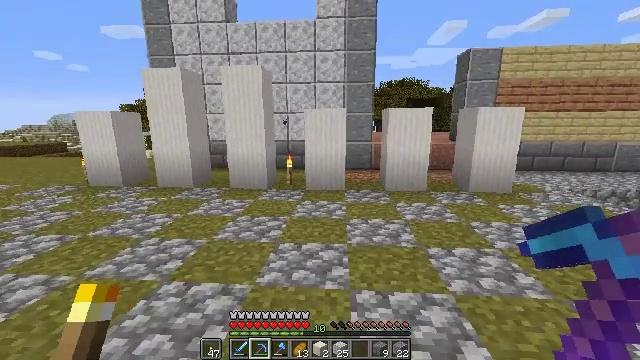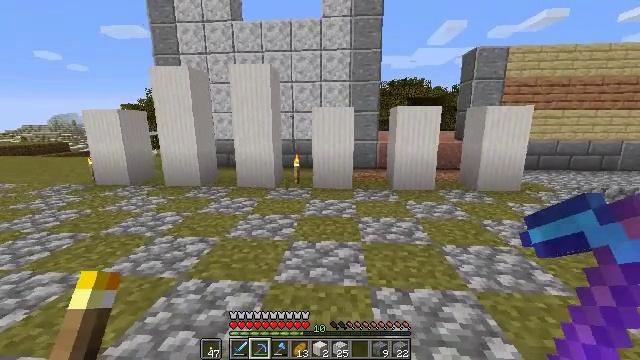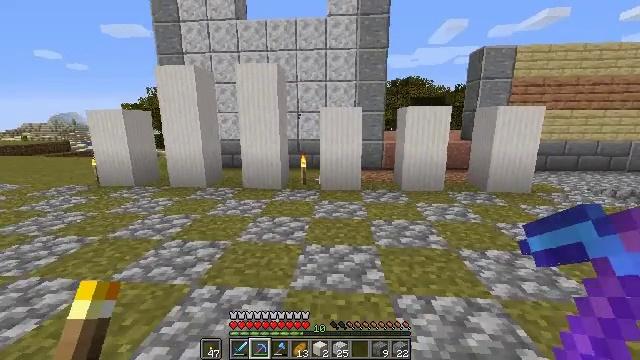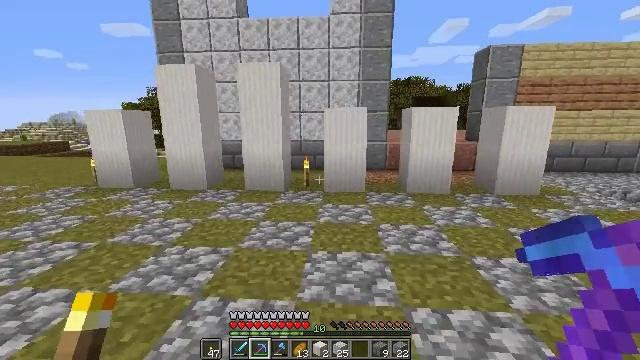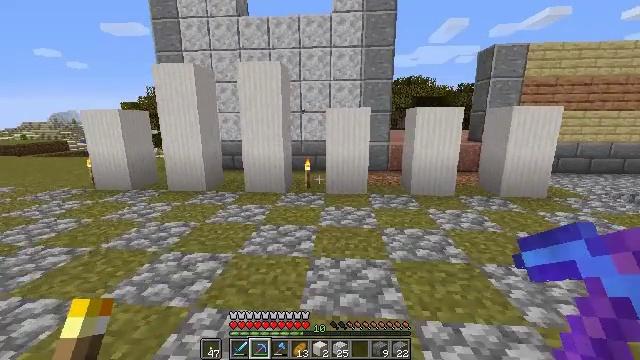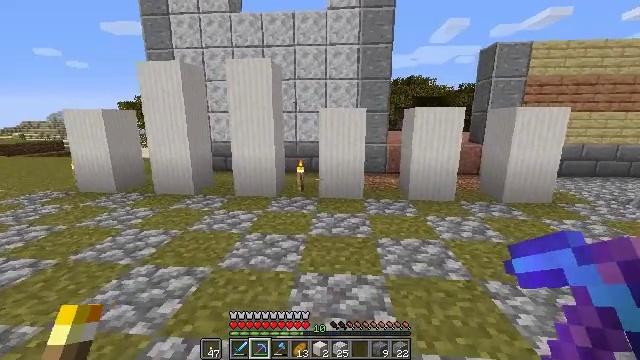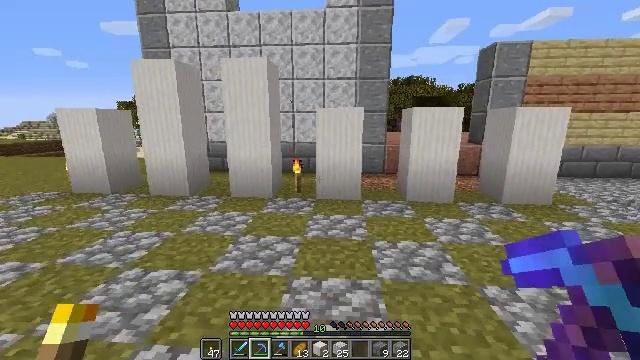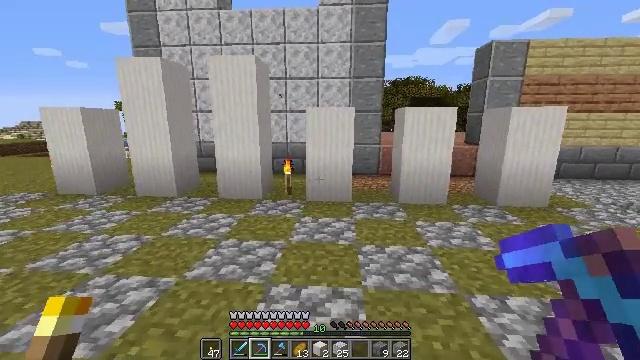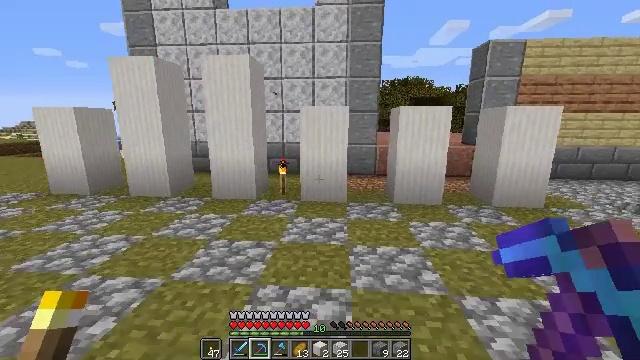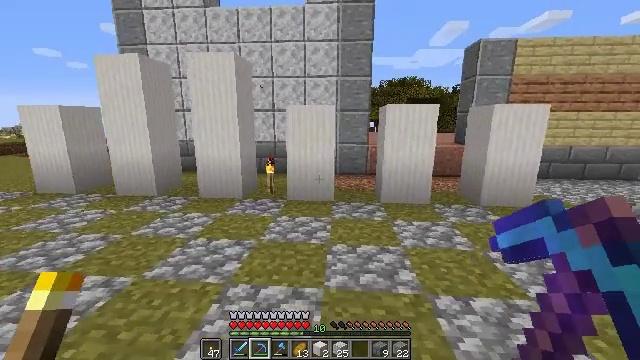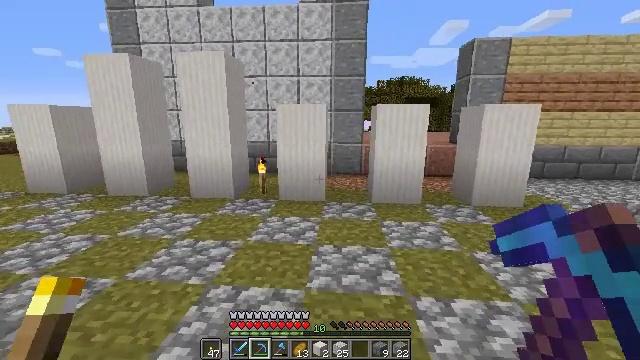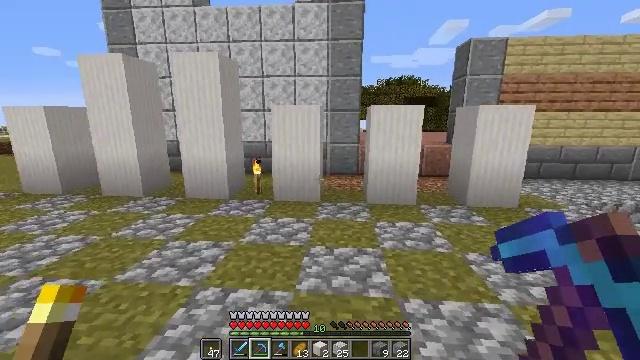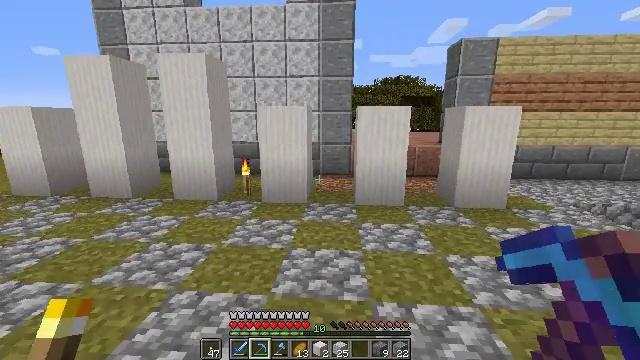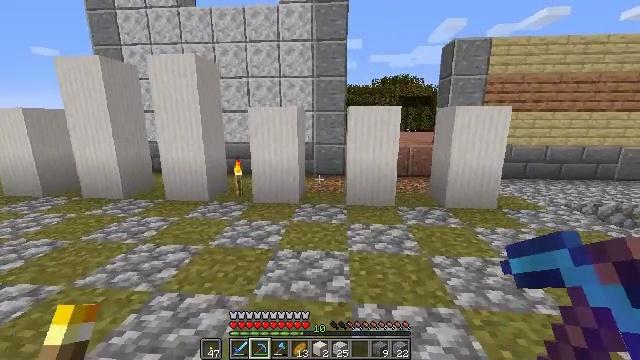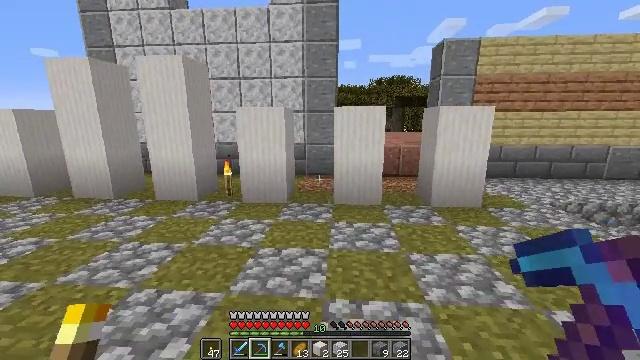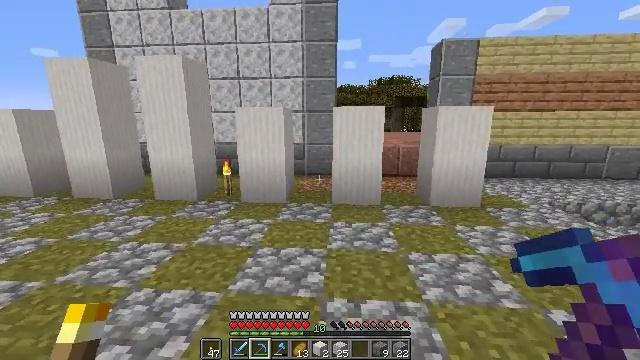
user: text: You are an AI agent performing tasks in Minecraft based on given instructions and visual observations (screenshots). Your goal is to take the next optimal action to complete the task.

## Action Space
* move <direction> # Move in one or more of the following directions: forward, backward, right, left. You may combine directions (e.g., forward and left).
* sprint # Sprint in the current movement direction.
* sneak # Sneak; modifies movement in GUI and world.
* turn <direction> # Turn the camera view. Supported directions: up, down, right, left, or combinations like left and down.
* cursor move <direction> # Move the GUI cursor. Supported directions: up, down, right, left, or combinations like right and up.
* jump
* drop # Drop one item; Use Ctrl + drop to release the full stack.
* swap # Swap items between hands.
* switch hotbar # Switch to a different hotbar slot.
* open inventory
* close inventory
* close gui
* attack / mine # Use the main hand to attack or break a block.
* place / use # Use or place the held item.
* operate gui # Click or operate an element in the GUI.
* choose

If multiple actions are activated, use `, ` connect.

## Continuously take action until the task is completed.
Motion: motion action
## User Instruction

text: Break the quartz pillar block.
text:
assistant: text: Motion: move forward and move left
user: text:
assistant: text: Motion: move forward
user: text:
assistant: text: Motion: move forward
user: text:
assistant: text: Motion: move forward and move right
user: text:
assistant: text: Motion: move forward and move right
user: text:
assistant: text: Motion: move forward and move right
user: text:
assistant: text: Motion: move right
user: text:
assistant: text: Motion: move right
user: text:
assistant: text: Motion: move right
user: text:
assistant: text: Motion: move right
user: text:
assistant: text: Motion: move right
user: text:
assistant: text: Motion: move right
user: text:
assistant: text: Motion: move right
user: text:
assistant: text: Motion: move back and move right
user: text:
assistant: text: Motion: move back and move right
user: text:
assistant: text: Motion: move back and move right
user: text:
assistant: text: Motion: move back
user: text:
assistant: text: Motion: move back
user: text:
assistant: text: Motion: move back
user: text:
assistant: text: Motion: move back
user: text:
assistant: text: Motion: move back
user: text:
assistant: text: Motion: move back
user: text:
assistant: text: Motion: move back and move right
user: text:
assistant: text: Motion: move back and move right
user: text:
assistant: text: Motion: move back and move right
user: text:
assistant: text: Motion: move back and move right
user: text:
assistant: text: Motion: move back and move right
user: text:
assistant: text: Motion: move back and move right
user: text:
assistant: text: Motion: move back, turn down
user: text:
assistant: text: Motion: move back, turn left